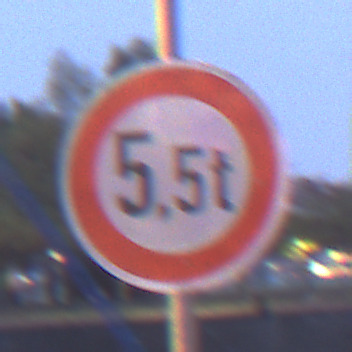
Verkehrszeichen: TatsaechlicheMasse
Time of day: Night
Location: Outdoor (Urban)
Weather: PartlyCloudy
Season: NotSpecified
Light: Artificial